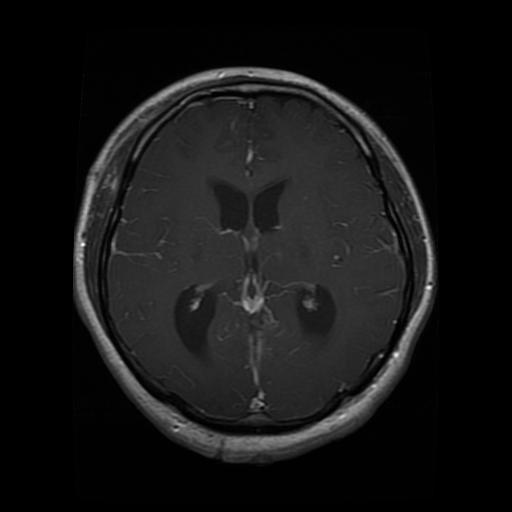
Label: glioma